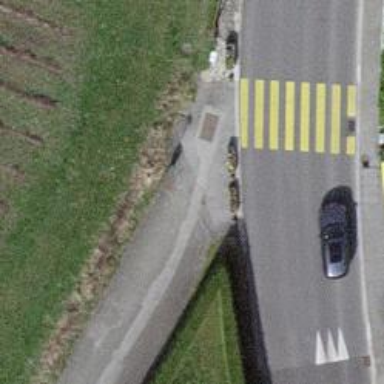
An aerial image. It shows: Block barrier.